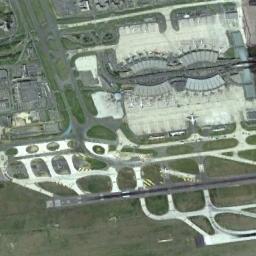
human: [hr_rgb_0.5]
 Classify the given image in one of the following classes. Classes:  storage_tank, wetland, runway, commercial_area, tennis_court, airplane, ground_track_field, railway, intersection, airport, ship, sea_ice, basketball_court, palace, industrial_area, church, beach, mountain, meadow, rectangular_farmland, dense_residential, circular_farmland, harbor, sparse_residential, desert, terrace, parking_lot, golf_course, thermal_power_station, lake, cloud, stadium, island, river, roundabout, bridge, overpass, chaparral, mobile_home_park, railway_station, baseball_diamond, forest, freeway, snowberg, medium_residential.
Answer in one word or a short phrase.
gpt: airport